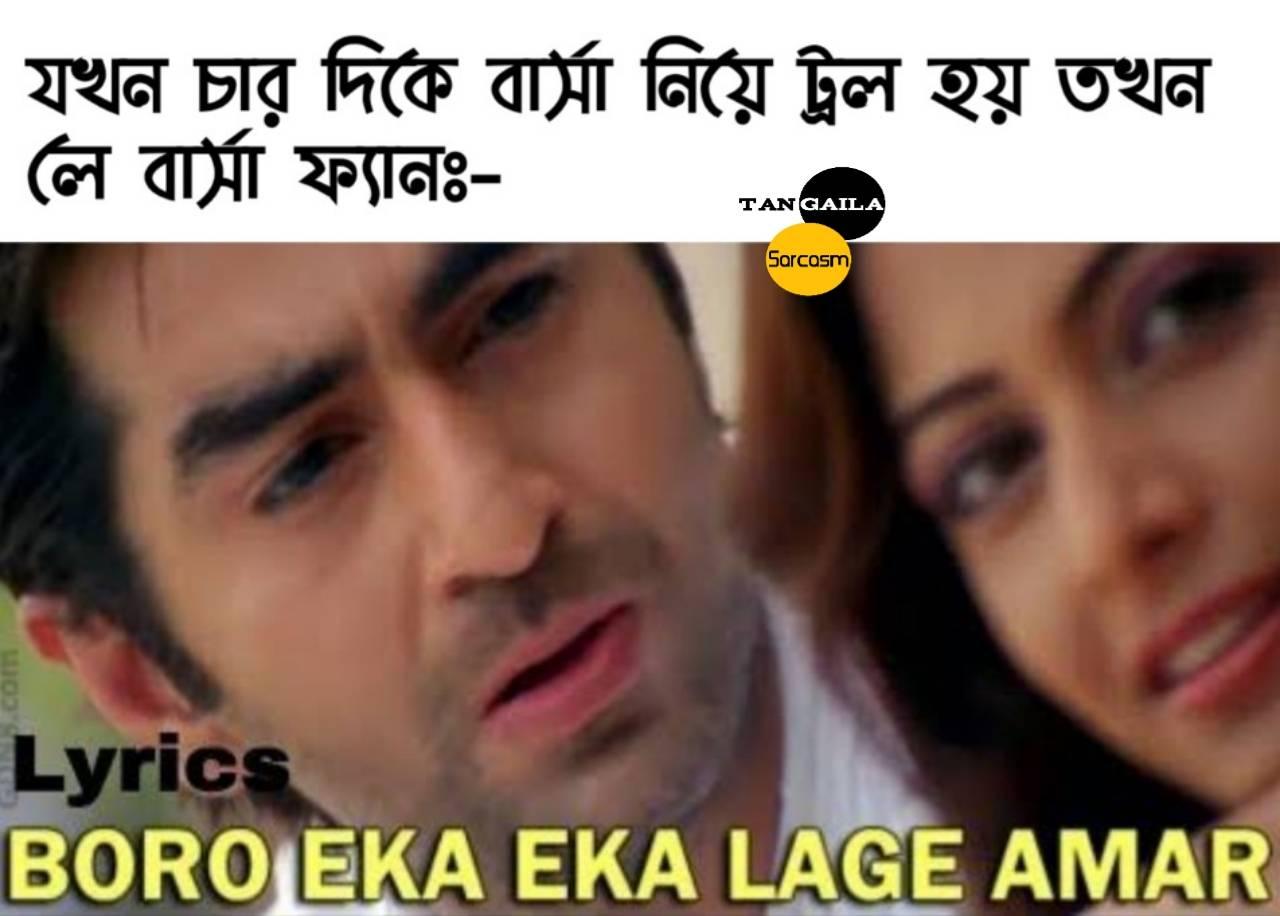
Caption: যখন চার দিকে বার্সা নিয়ে ট্রল হয় তখন লে বার্সা ফ্যানঃ-    Lyrics BORO EKA EKA LAGE AMAR
Label: non-hate